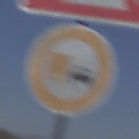
Verkehrszeichen: UeberholverbotKraftfahrzeuge
Zusatzzeichen oben: Lichtzeichenanlage
Umgebung: Outdoor, Nature
Tageszeit: MorningAfternoon
Wetter: Clear
Licht: Natural
Jahreszeit: NotSpecified
Kontrast: HighContrast